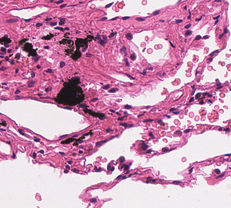
Tumor epithelial tissue: no
Tumor-associated stroma tissue: no
Normal tissue: yes